Field crop: tomato
Growth stage: 2
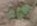
Species: solanum